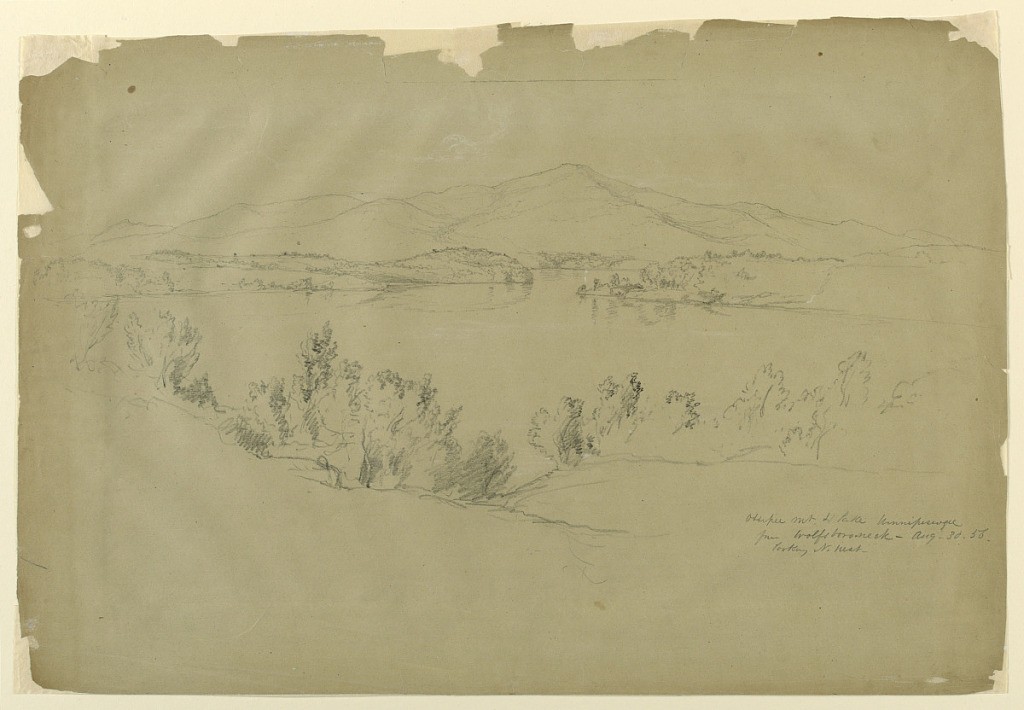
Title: Ossipee Mountain and Lake Winnipesaukee from Wolfeboro Neck, Looking Northwest
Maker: Daniel Huntington, American, 1816–1906
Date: August 30, 1856
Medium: Graphite and black and white crayon on grey paper
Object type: Drawing
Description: Inlet of lake with shore in foreground and mountains beyond.